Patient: sex M, age 80
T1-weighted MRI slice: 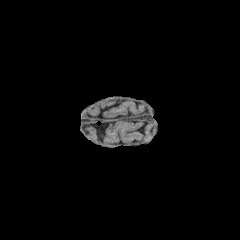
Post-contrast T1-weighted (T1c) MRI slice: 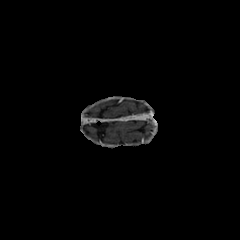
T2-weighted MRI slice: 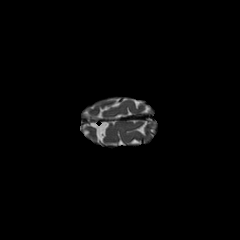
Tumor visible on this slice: no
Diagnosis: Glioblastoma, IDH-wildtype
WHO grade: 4